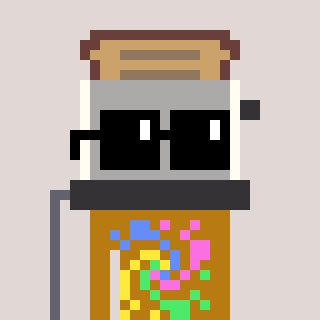
a pixel art character with square black sunglasses, a toaster-shaped head and a gold-colored body on a warm background